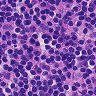
Metastatic tissue present: no